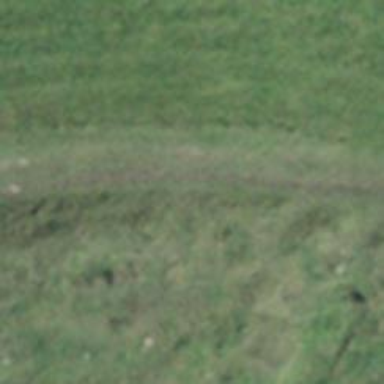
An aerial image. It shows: Track with very rough surface.